Field crop: tomato
Growth stage: 1
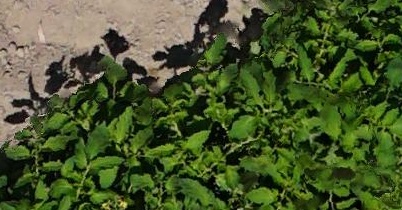
Species: tomato